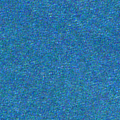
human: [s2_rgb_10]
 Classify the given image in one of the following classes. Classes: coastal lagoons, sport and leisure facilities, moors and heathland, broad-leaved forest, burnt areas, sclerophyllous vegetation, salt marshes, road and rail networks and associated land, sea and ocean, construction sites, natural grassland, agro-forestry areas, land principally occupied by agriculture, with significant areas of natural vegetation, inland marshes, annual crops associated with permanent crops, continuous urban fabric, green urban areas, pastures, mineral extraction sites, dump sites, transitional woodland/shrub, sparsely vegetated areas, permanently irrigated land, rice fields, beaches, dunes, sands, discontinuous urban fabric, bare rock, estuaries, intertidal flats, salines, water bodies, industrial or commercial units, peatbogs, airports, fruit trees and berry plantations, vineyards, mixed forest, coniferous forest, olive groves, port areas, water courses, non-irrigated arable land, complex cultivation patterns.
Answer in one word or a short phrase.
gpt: sea and ocean